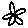
Label: flower